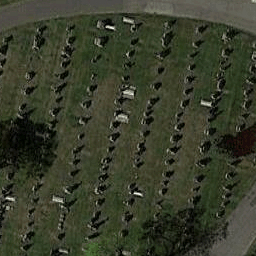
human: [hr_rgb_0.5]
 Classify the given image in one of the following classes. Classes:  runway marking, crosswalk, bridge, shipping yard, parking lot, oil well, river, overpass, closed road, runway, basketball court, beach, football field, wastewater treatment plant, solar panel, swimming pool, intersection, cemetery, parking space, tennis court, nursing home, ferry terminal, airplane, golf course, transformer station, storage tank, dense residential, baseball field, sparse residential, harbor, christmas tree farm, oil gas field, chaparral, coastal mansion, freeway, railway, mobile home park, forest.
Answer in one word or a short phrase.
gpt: cemetery